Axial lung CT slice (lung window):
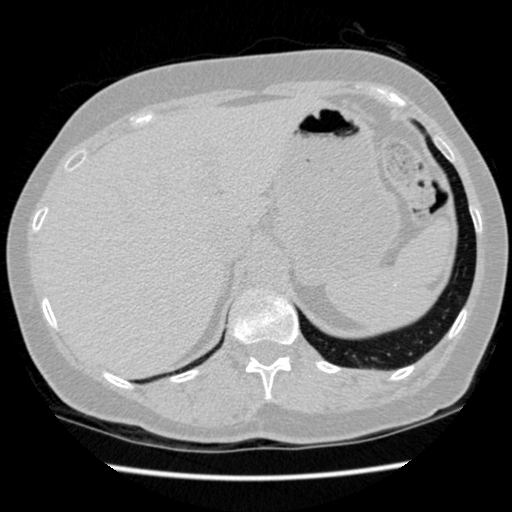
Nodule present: no